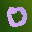
Label: 0